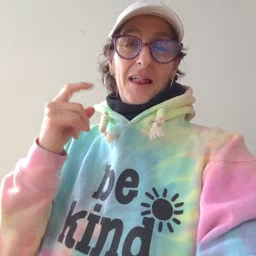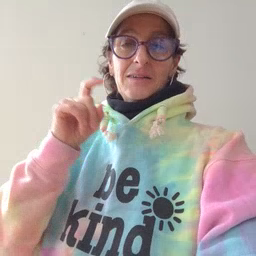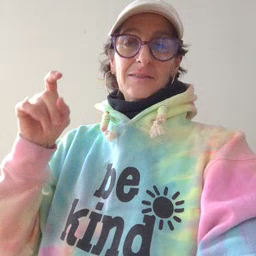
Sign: closet